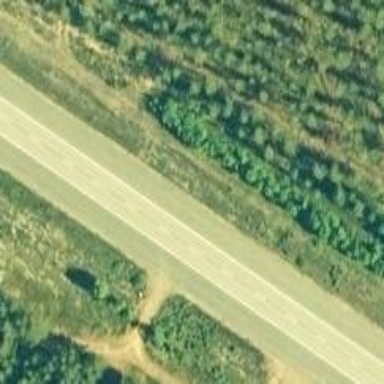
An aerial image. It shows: Secondary road.